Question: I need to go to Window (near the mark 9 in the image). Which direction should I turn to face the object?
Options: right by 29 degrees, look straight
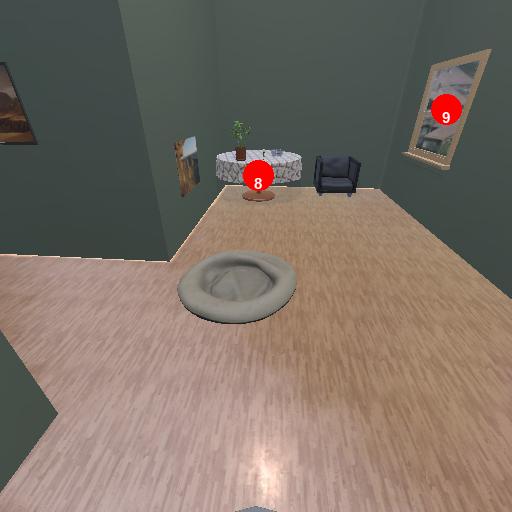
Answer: right by 29 degrees